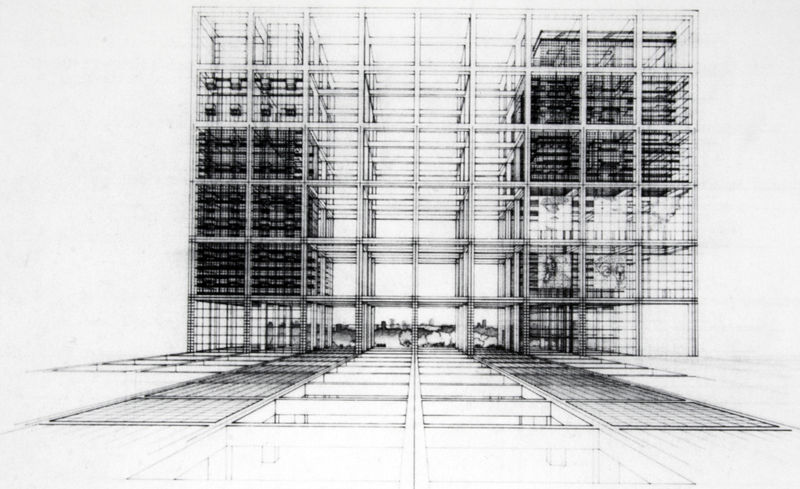
Titel: Zentrum für internationale Kommunikation und Ministerium für Städtebau und Wohnungswesen, Projekt, Paris - Perspektivische Ansicht
Künstler: Jean Nouvel
Schlagwörter: licht, gebäude, architektur, industrie, halle, keller, würfel, quader, etagen, durchbruch